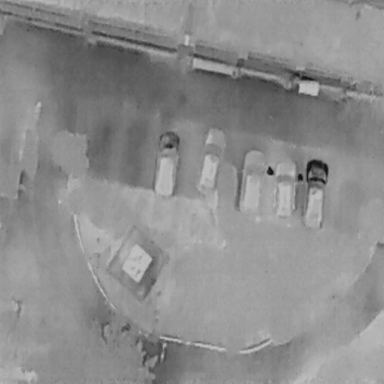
There are five Cars in the infrared image.